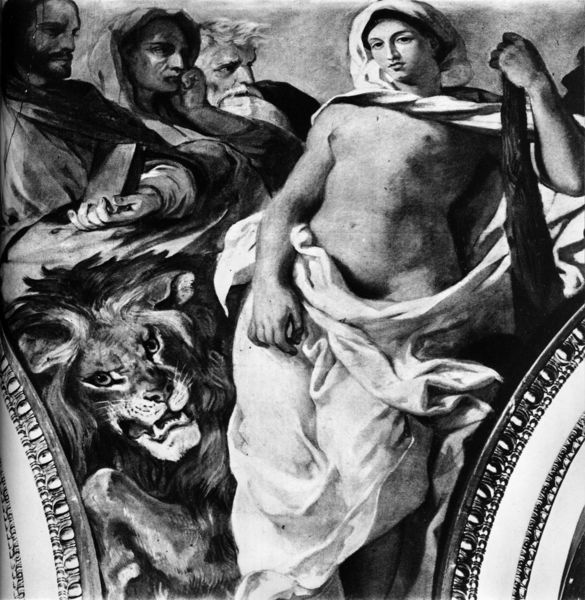
Titel: Frise de la Justice
Künstler: Eugène Delacroix
Standort: Paris, Palais Bourbon (EU - F - Ile-de-France)
Schlagwörter: akt, gemälde, mann, nackt, weiß, menschen, frau, holz, männer, tuch, falten, hände, decke, stock, mähne, stab, foto, buch, schwarzweiß, zähne, christus, maul, rundbögen, löwe, heilige, märtyrer, deckengemälde, fresko, reproduktion, keule, deckengewölbe